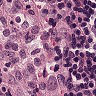
Metastatic tissue present: no